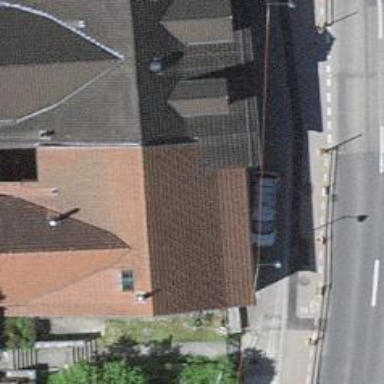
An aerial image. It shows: Gabled building.